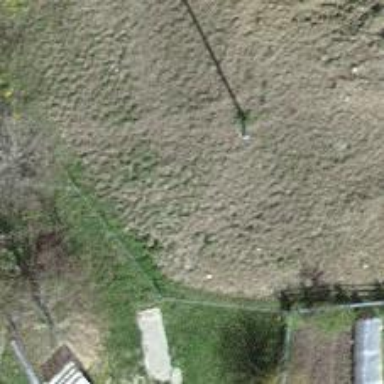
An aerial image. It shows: Utility pole in the area.